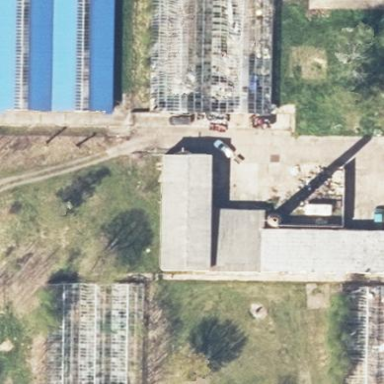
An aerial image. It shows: Farmyard area.